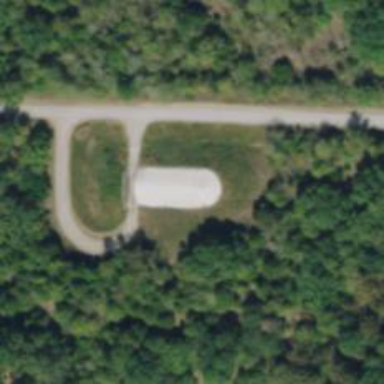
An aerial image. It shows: Military bunker.